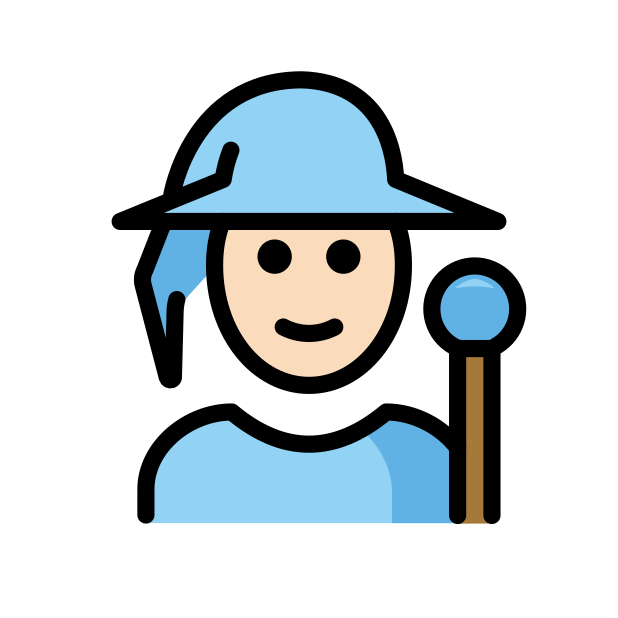
mage: light skin tone